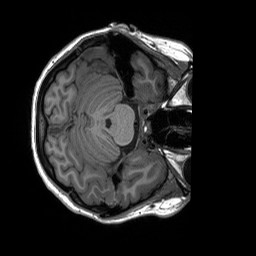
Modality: T1w
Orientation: axial
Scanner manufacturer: siemens
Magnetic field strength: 3 T
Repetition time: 2.25 s
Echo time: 0.00221 s